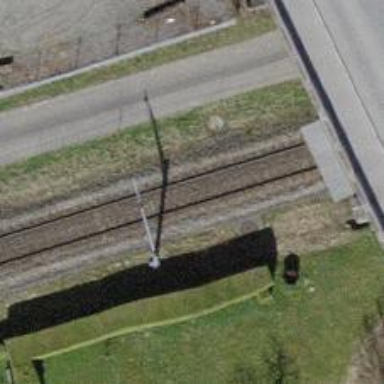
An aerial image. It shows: Single-track railway with electrified contact lines.